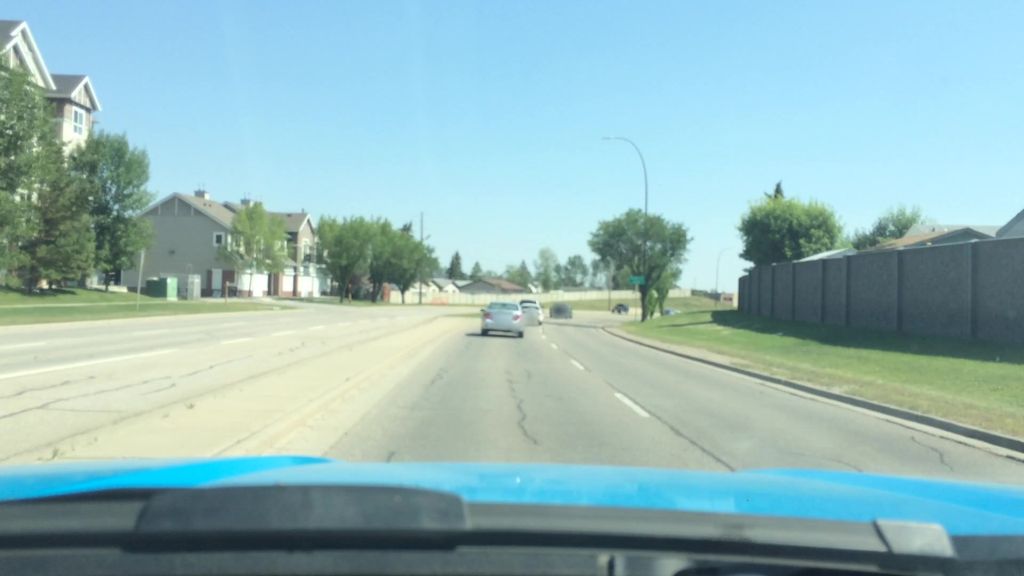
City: calgary